Milling tool wear sample.
Tool blade image: 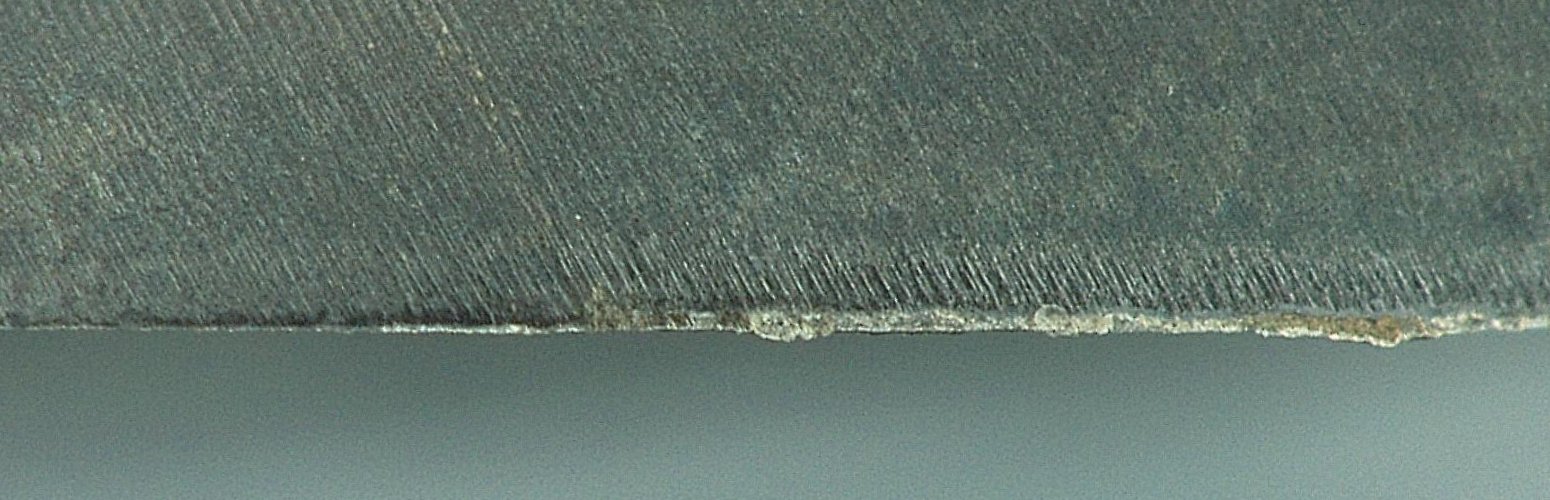
Chip image: 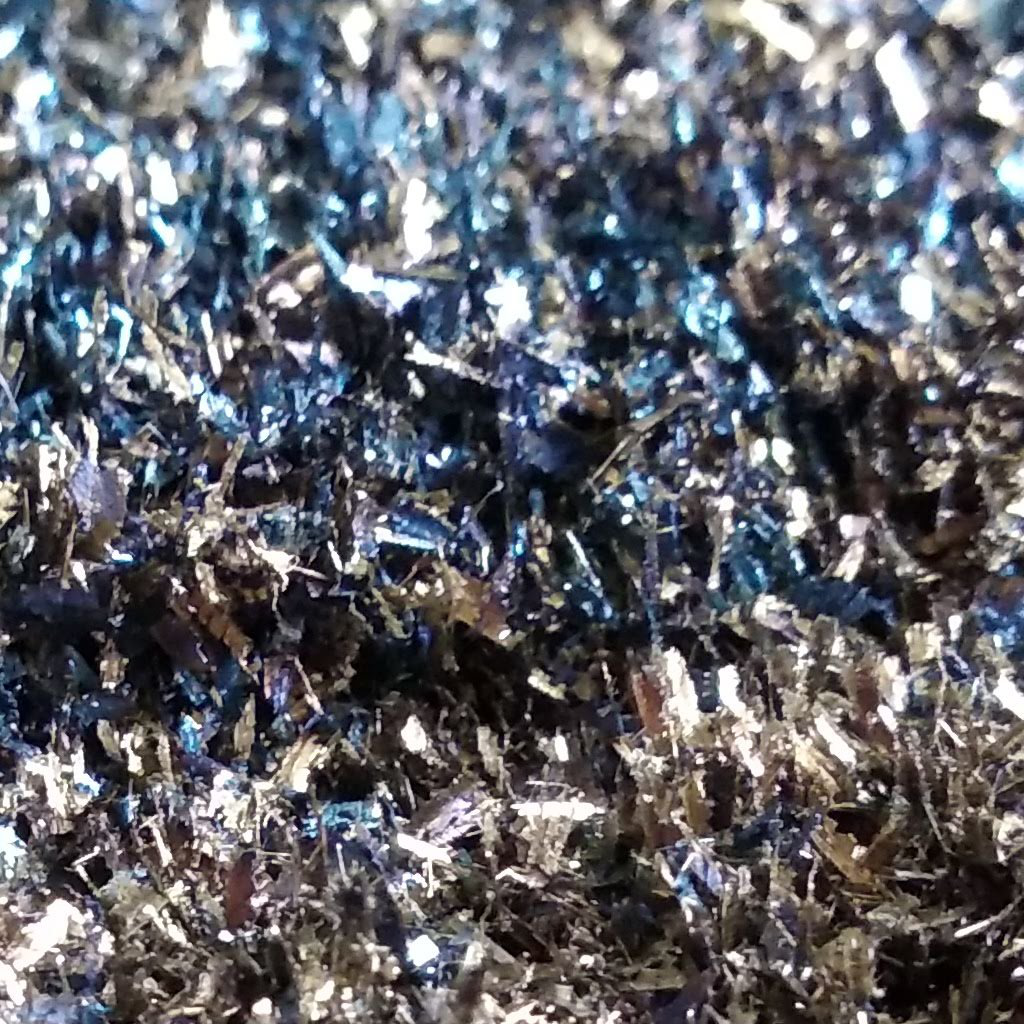
Workpiece image: 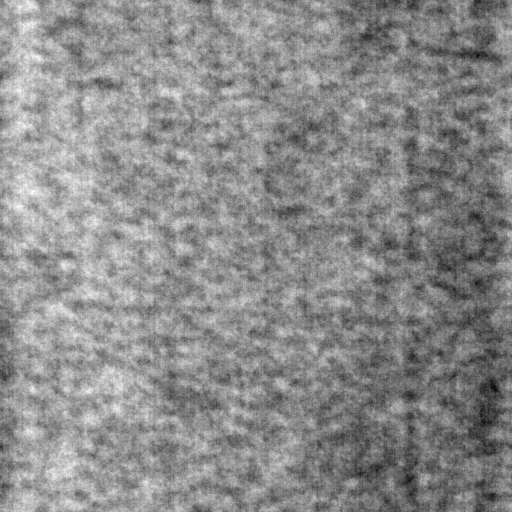
Tool wear state: used
Gaps: 22.16
Flank wear: 89.37
Overhang: 13.07
Force-signal Mel-spectrograms (X, Y, Z axes): 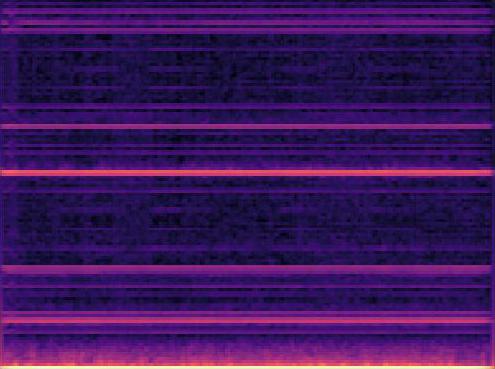 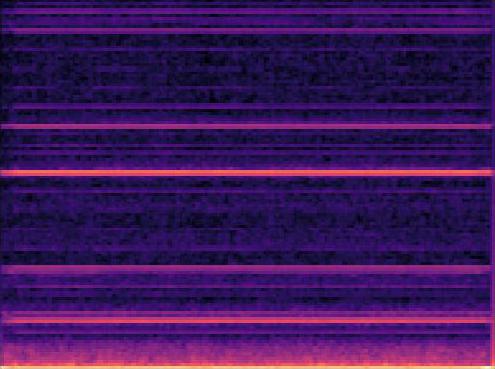 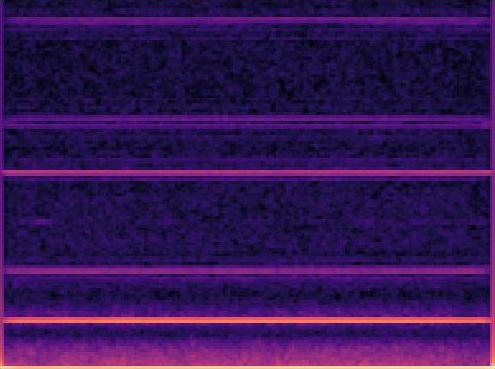
Force-signal scalograms (X, Y, Z axes): 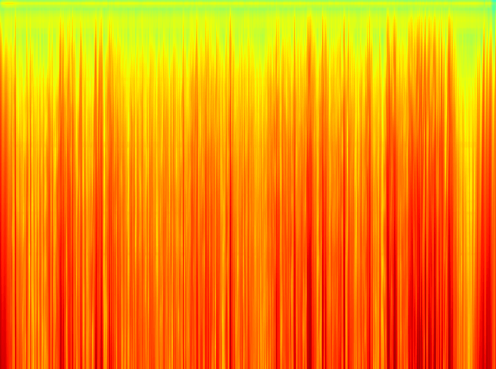 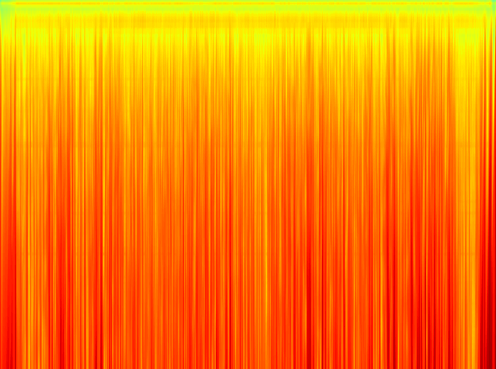 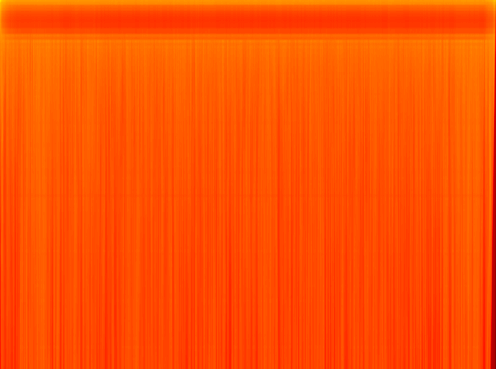
Force phase: steady_state_stabilization_wear